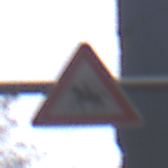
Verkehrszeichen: ReiterRechts
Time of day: MorningAfternoon
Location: Outdoor (Urban)
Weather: PartlyCloudy
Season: NotSpecified
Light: Natural